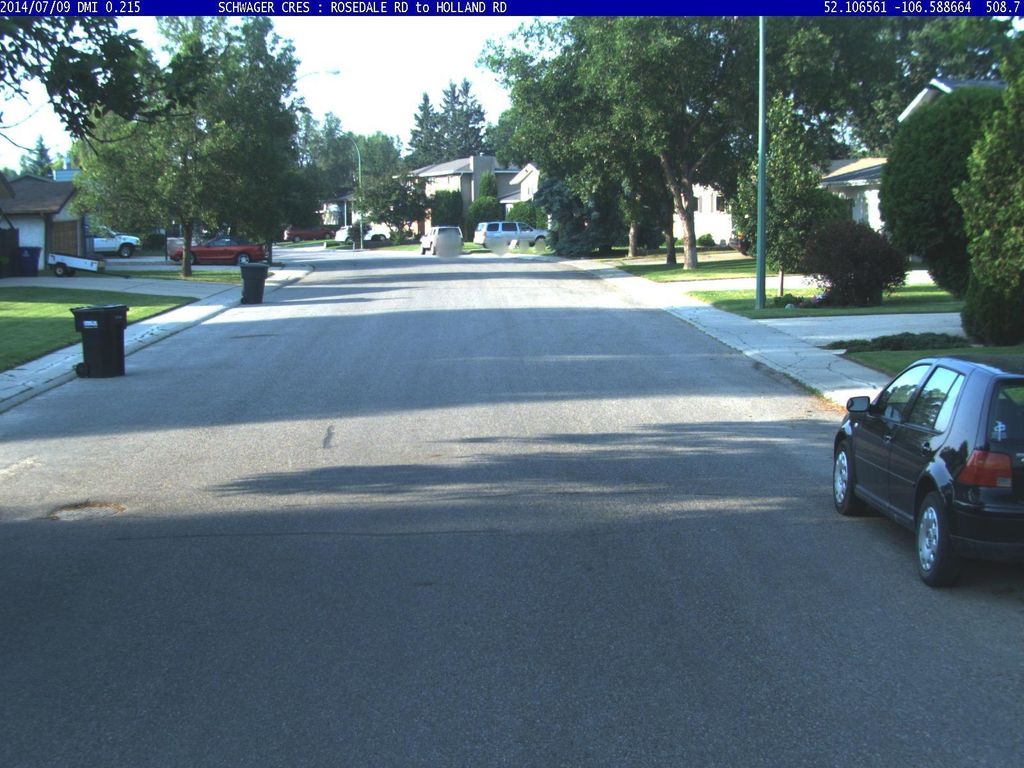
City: saskatoon